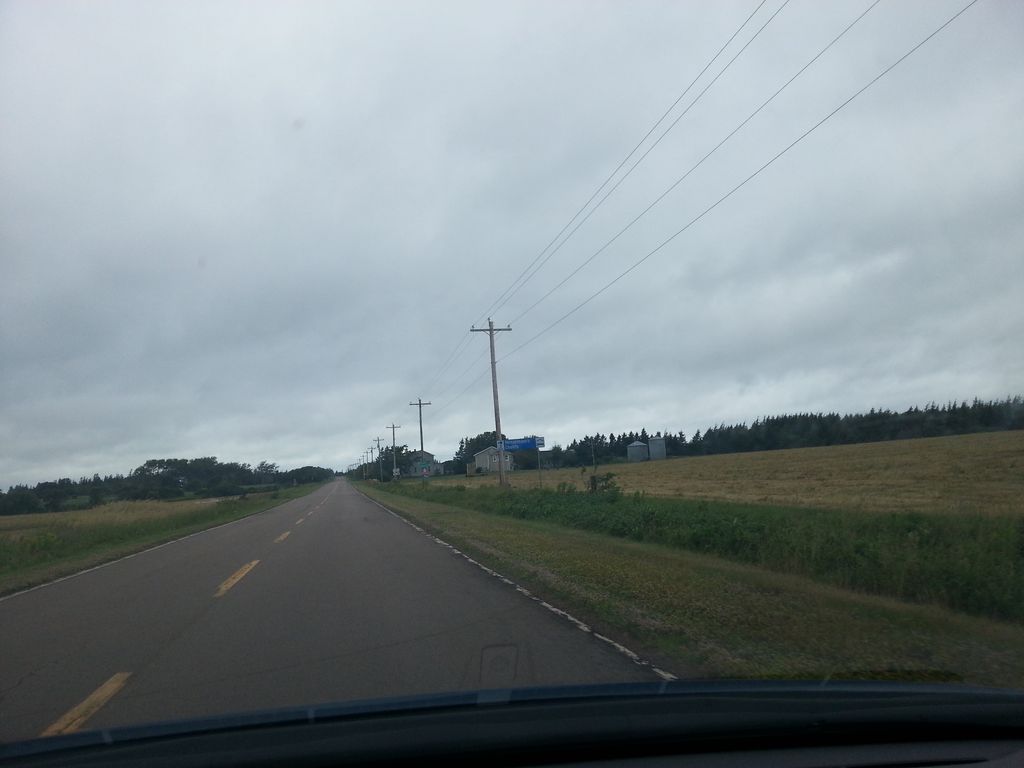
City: charlottetown